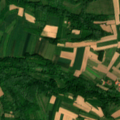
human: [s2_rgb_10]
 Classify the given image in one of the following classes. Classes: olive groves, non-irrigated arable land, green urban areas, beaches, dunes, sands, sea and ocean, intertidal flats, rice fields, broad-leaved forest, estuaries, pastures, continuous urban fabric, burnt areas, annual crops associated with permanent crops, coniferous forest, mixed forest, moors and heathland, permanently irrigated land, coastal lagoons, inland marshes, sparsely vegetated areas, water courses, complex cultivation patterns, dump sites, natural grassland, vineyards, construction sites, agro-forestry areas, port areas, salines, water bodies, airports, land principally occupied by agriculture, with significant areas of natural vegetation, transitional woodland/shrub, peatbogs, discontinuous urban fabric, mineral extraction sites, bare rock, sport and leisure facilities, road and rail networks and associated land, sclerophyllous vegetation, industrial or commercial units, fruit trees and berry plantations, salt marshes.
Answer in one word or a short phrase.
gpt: complex cultivation patterns, land principally occupied by agriculture, with significant areas of natural vegetation, broad-leaved forest